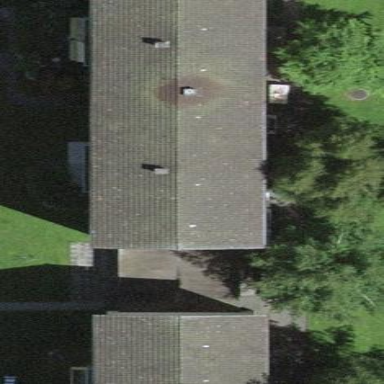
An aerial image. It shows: Gabled roof on residential building.